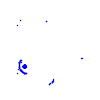
Particle: pion